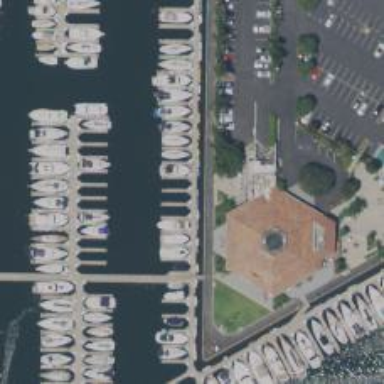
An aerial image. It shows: Man-made pier.